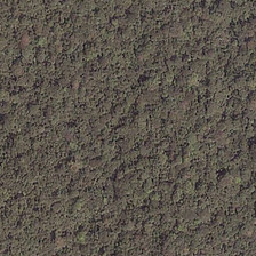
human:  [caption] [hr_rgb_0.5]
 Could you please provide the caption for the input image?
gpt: Many big trees have been planted on this land.

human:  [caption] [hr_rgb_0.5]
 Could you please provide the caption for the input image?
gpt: There were a lot of tall trees on the land.

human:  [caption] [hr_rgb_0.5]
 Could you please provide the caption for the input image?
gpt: There's a big forest here. It's very lush.

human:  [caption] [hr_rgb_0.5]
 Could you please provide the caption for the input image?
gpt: A big forest is planted here and it is very blue.

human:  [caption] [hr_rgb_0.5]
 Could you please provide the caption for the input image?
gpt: a large forest is planted here and very luxurious.